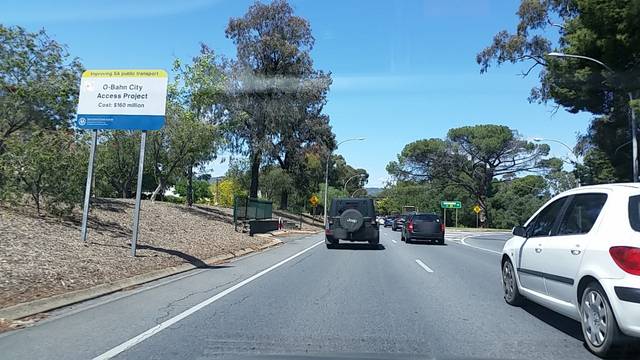
Region: Australia
Coordinates: -34.904, 138.611